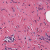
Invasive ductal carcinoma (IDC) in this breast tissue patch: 0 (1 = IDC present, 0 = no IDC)